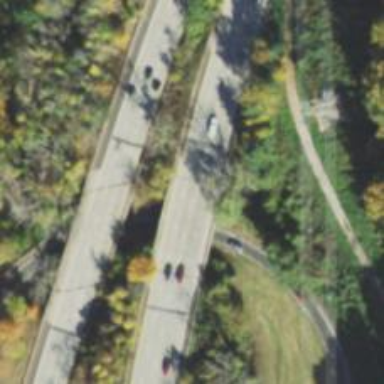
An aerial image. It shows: Asphalt bridge over motorway.